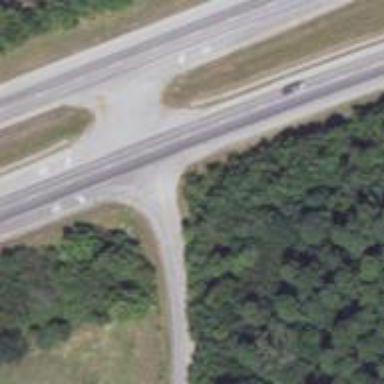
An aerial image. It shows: Asphalt road designated as trunk highway.